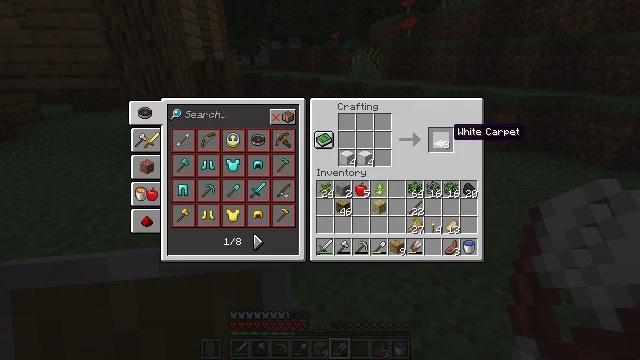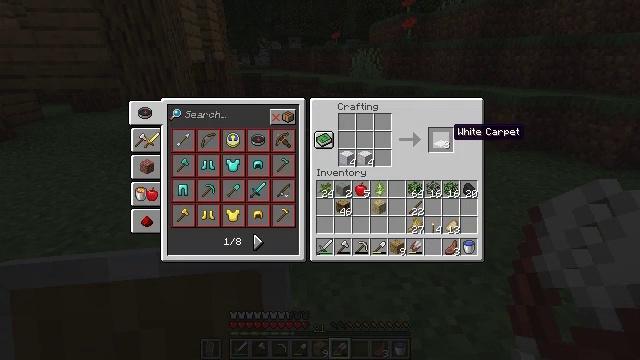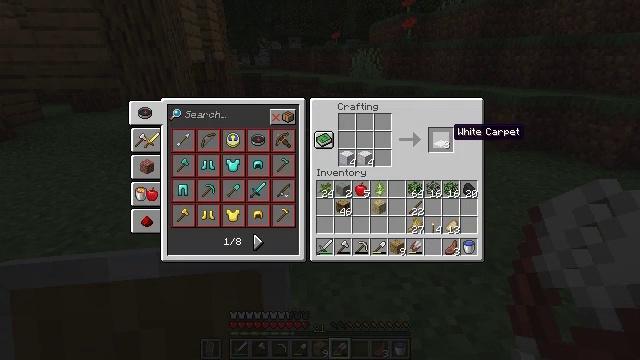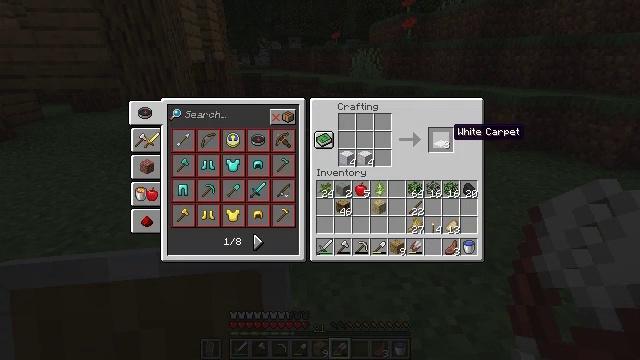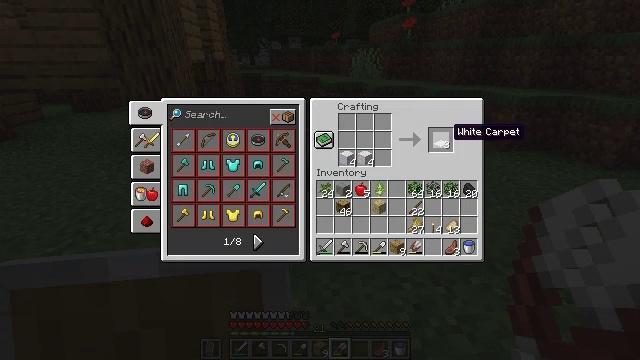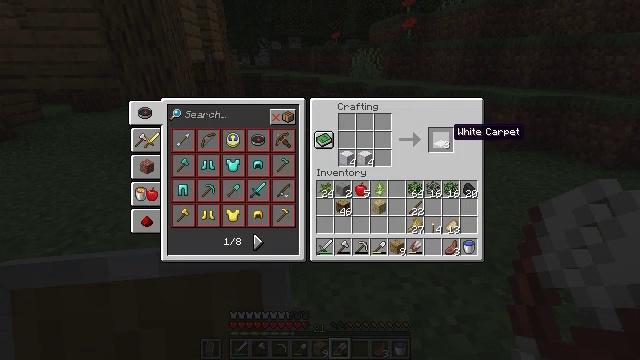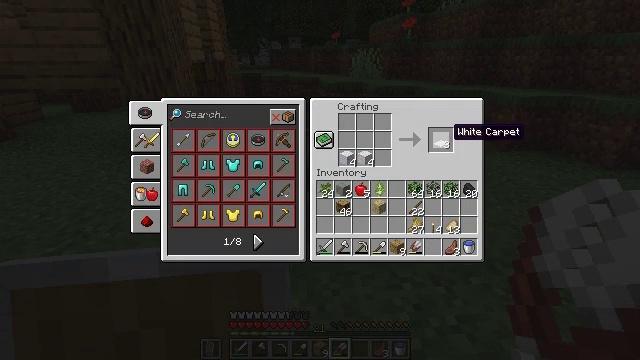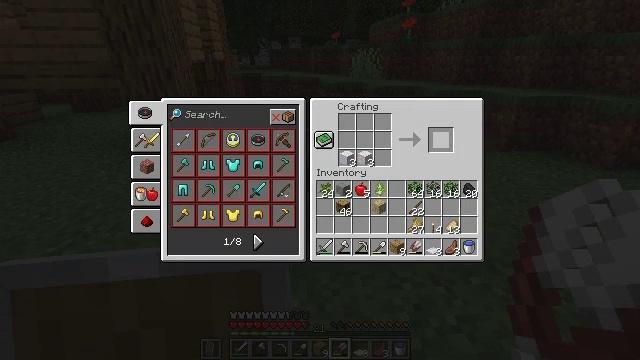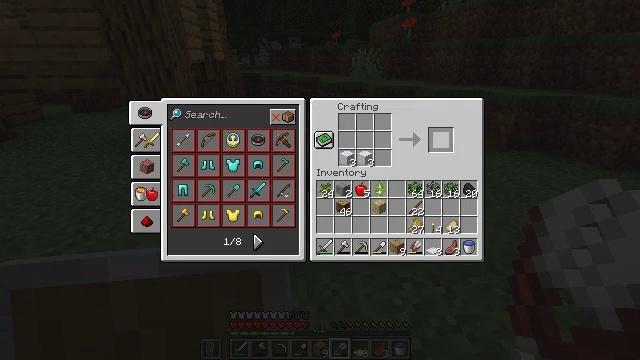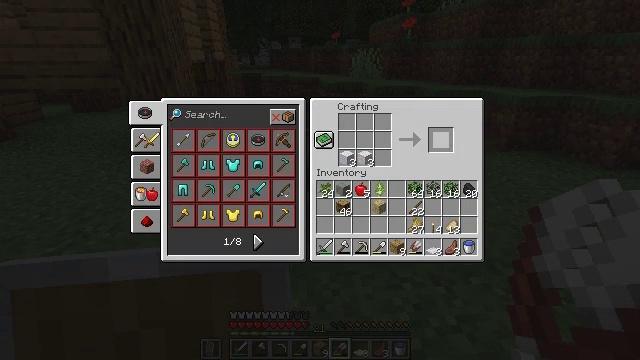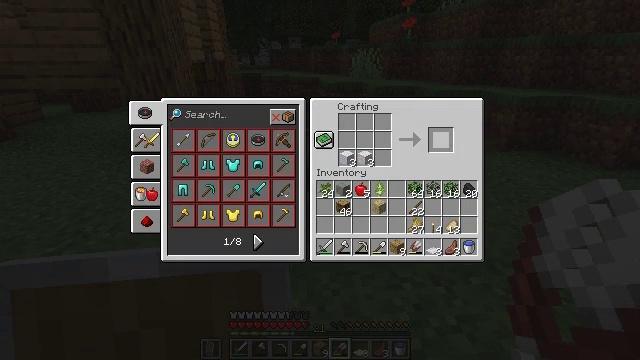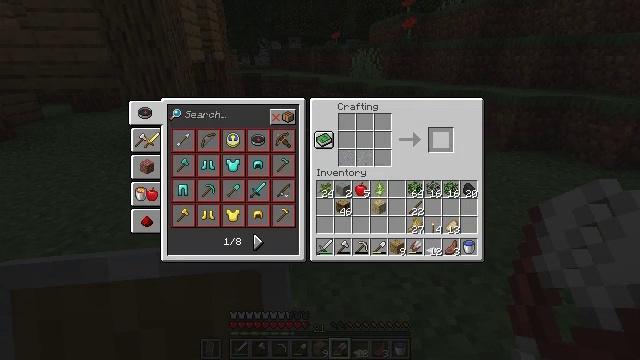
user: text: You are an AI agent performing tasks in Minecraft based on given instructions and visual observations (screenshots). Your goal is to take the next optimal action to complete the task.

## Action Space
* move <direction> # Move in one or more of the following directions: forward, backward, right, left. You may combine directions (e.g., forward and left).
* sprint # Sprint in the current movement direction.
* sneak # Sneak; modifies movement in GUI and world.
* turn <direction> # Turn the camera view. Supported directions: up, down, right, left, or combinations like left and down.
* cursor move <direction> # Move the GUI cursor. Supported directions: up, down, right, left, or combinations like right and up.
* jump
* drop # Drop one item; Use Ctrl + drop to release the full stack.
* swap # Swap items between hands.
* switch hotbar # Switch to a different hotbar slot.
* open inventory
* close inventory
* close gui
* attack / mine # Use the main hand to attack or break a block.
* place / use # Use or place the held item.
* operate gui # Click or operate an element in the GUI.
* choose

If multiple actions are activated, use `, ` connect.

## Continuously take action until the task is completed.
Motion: motion action
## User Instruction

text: Make a white carpet on the crafting table.
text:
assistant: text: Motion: no_op
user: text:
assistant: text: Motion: no_op
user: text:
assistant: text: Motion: no_op
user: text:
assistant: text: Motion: sneak
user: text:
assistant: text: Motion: sneak
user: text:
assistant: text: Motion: sneak
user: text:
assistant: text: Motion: sneak, operate gui
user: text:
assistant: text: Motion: sneak, operate gui
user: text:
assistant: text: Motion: sneak, operate gui
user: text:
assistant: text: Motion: sneak
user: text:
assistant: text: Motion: sneak
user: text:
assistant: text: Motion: sneak